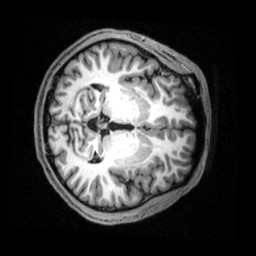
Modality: T1w
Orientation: axial
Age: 23
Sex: male
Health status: healthy
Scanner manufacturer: siemens
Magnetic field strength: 3 T
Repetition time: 2.53 s
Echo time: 0.00339 s